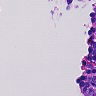
Metastatic tissue present: no